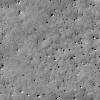
Atmospheric dust classification: not_dusty